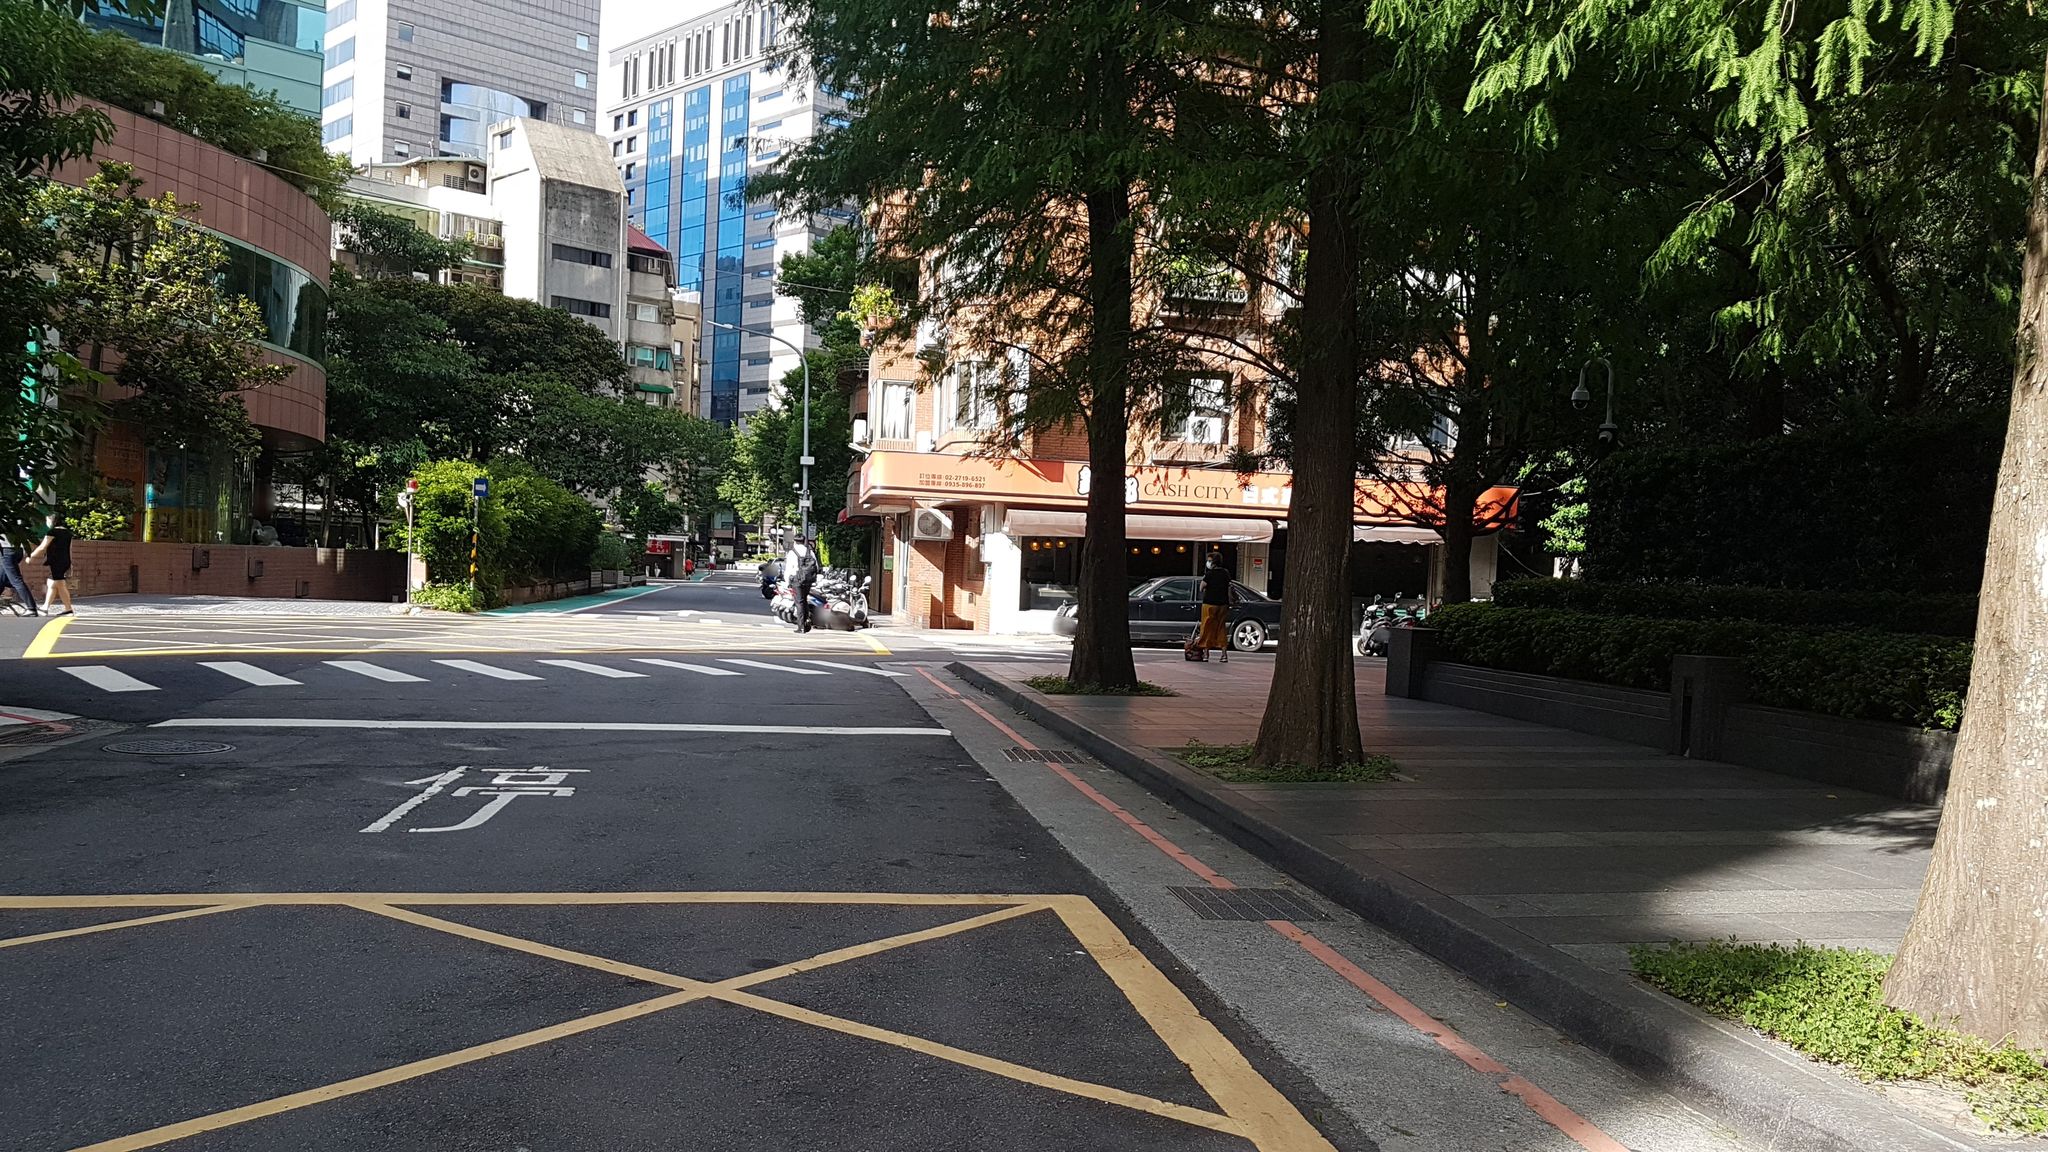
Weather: clear
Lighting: day
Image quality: good
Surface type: cycling surface
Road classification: path, residential
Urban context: urban centre
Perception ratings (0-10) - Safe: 7.97, Lively: 9.13, Beautiful: 8.36, Boring: 2.04, Depressing: 1.58, Wealthy: 9.09